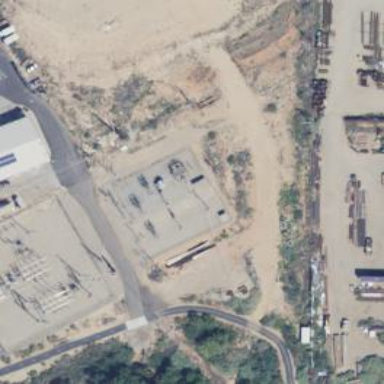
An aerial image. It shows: Transformer is shown.